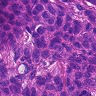
Metastatic tissue present: yes